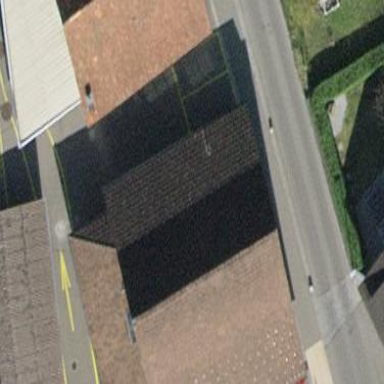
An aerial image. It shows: Building housing car repair shop.